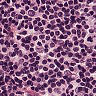
Metastatic tissue present: no